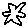
Label: star